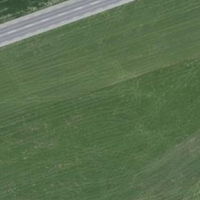
EUNIS habitat code: 52
Species observed at this site:
Circaea lutetiana